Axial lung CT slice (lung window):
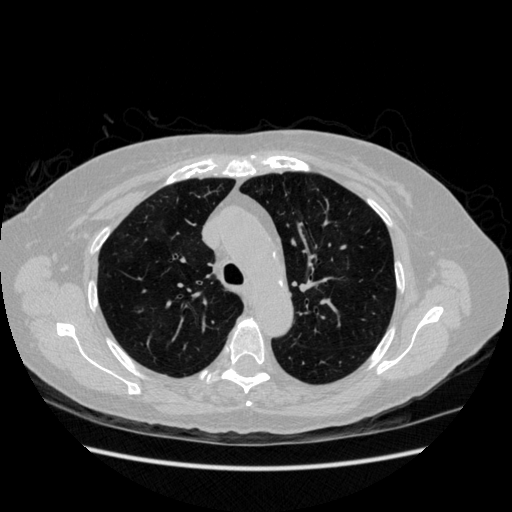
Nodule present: no